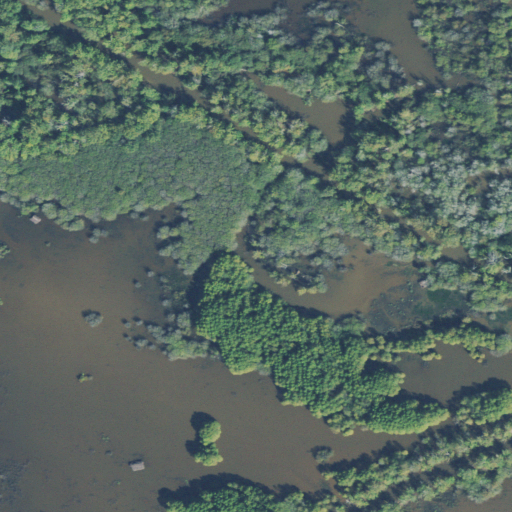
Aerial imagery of depression(s) in Tennessee named West Sandy Creek Dewatering Area containing herbaceous wetlands, open water, and woody wetlands